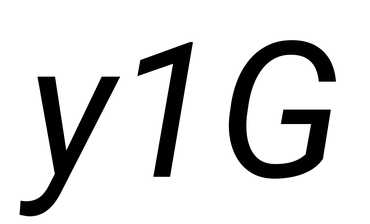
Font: Roboto-Italic_Italic